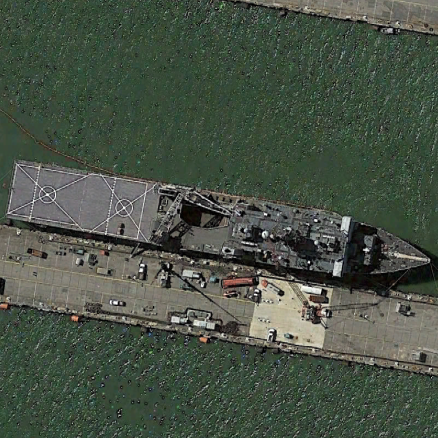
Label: Whitby_Island-class_dock_landing_ship